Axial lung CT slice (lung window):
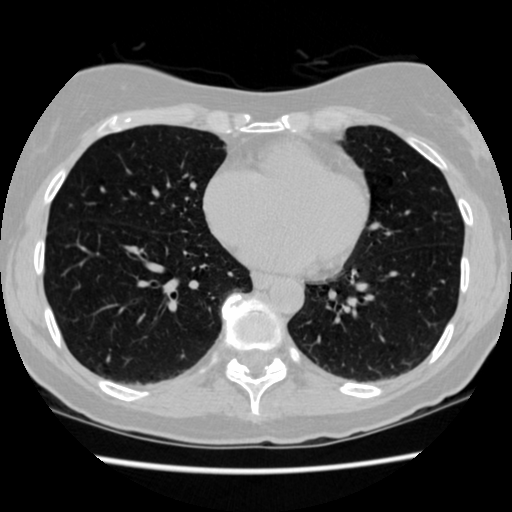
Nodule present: no